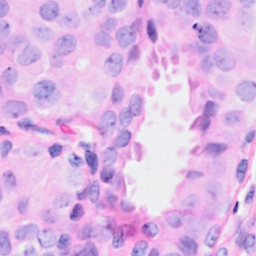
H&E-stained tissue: Breast